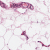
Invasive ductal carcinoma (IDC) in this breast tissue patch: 0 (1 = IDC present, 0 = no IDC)